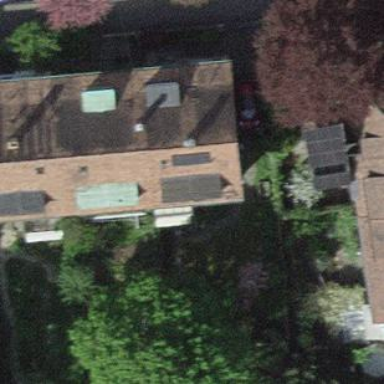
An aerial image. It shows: Terrace building.